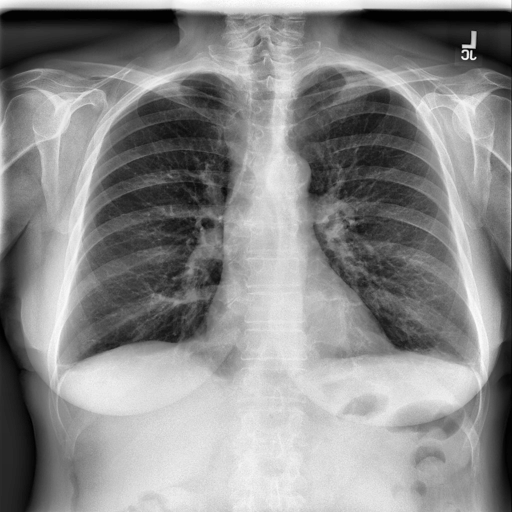
Finding: NORMAL